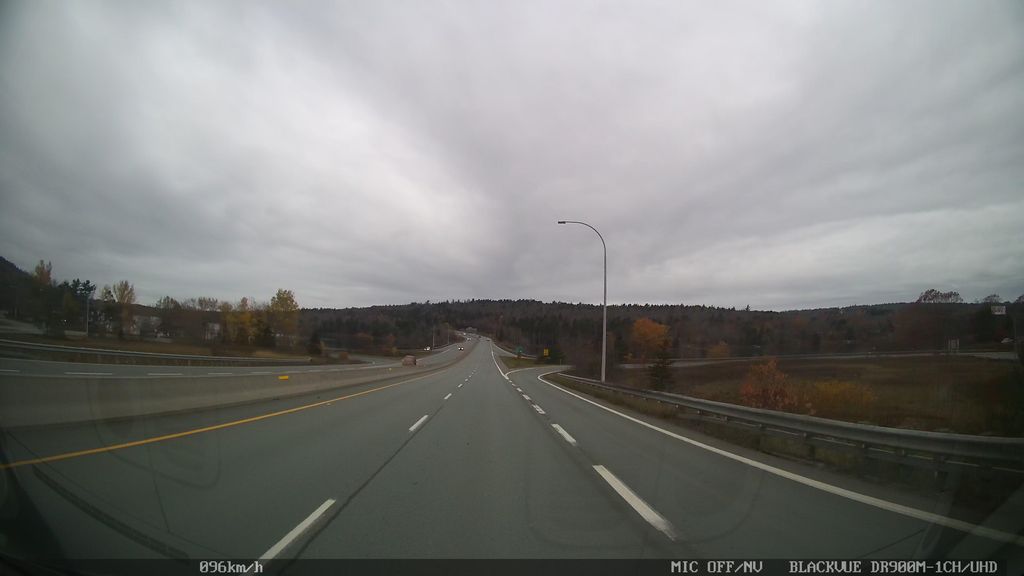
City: halifax